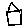
Label: house